Field crop: maize
Growth stage: 2
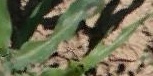
Species: maize